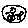
Label: moon